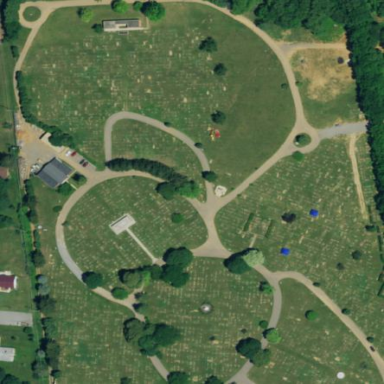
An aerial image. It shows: Cemetery.